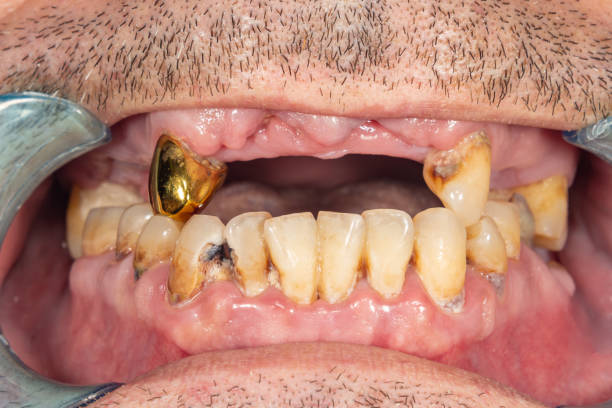
Condition: Gingivitis